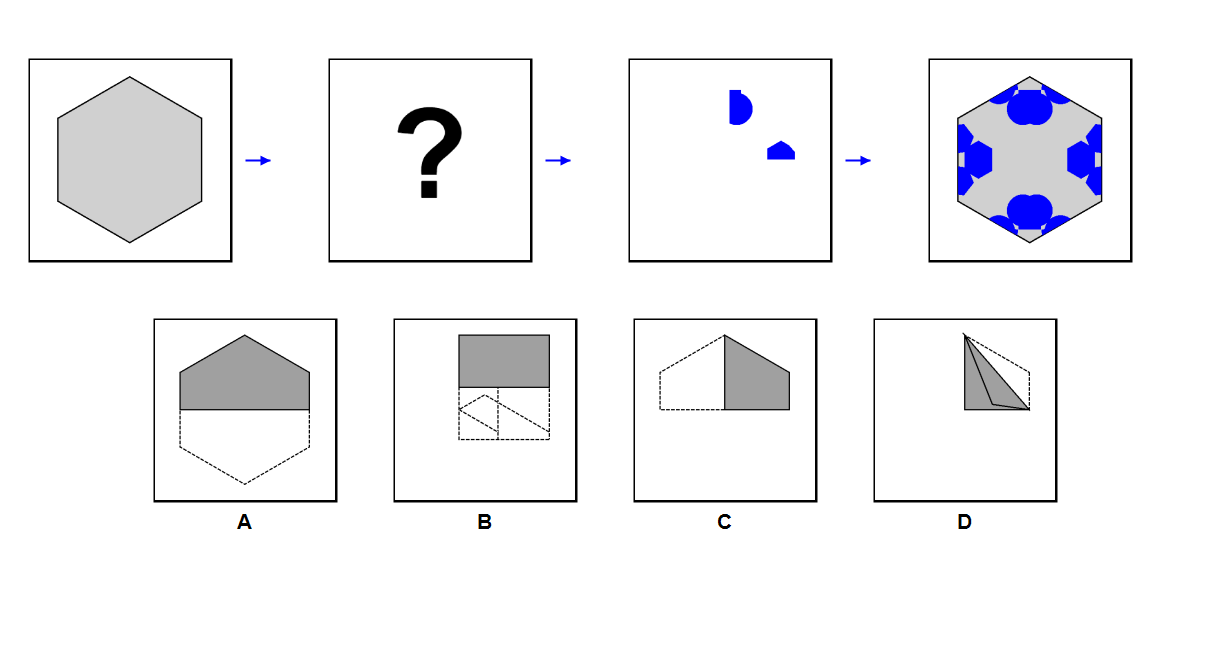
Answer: B